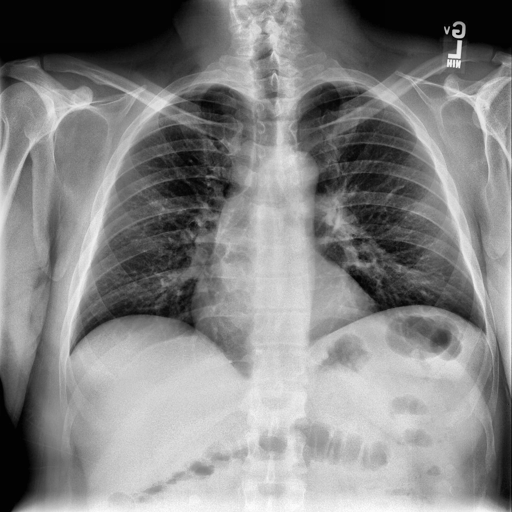
Finding: NORMAL